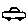
Label: car